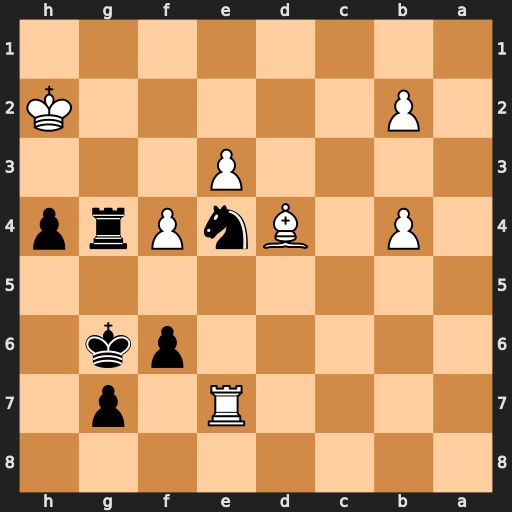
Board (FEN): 8/4R1p1/5pk1/8/1P1BnPrp/4P3/1P5K/8
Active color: b
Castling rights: -
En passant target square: -
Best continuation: Nd2 Rxg7+ Kxg7